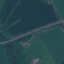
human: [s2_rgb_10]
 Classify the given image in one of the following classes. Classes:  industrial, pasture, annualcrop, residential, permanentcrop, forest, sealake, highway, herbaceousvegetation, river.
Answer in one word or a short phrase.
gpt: Highway